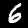
Digit: 6